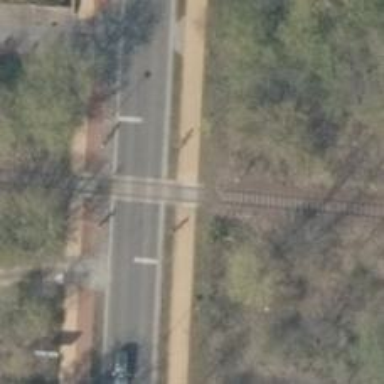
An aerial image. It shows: Crossing for the railway.